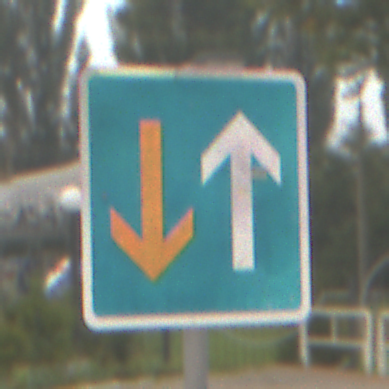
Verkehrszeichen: VorrangVorGegenverkehr
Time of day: MorningAfternoon
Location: Outdoor (Suburban)
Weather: Overcast
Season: NotSpecified
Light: Natural